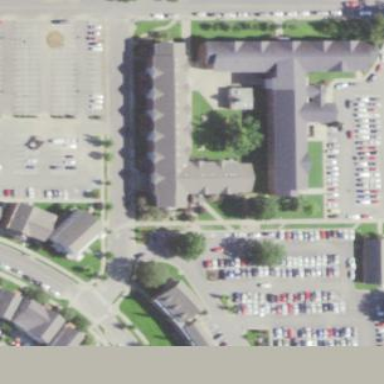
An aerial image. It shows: Dormitory building.